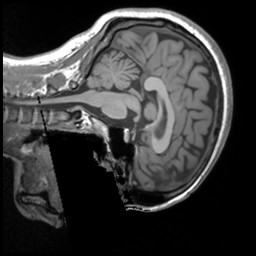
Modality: T1w
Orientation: sagittal
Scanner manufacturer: siemens
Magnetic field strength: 3 T
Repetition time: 1.9 s
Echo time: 0.00267 s